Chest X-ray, PA view. Patient: 50 years old, sex M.
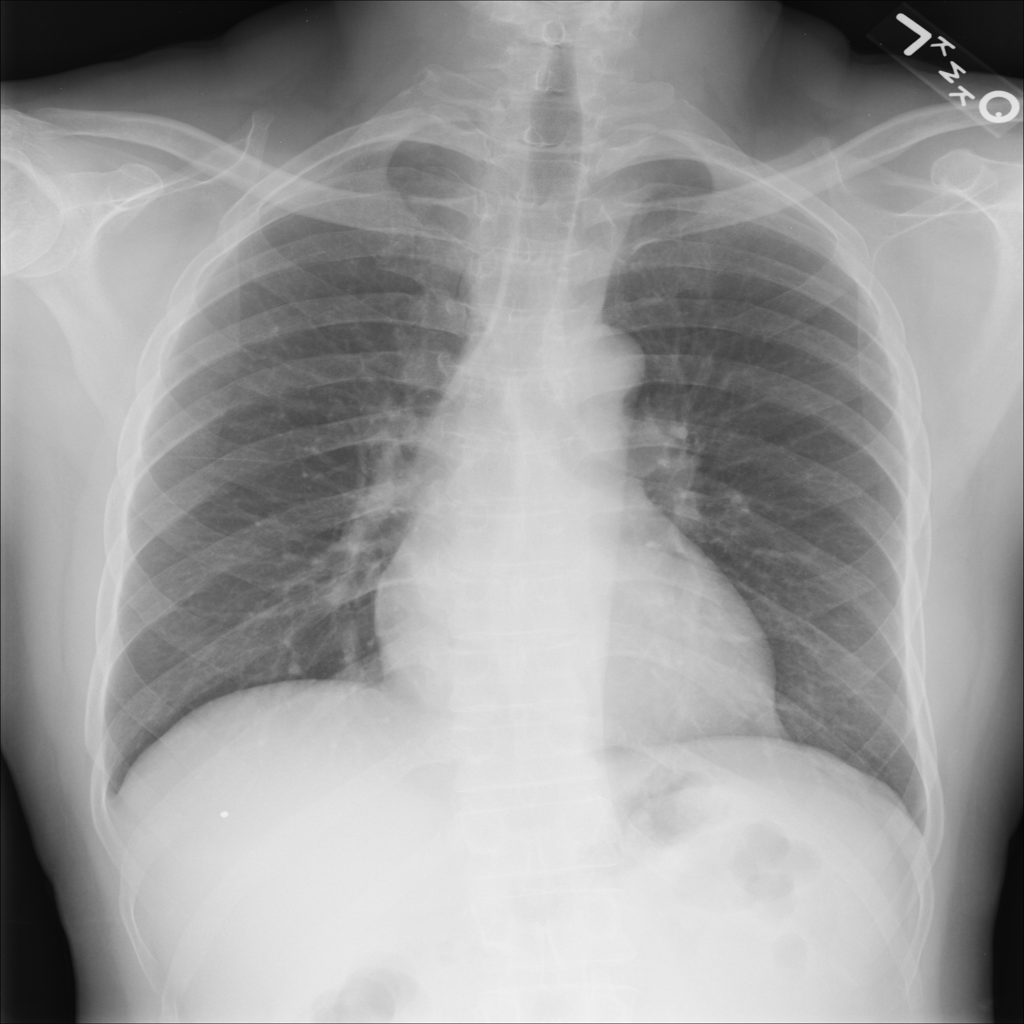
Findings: No Finding